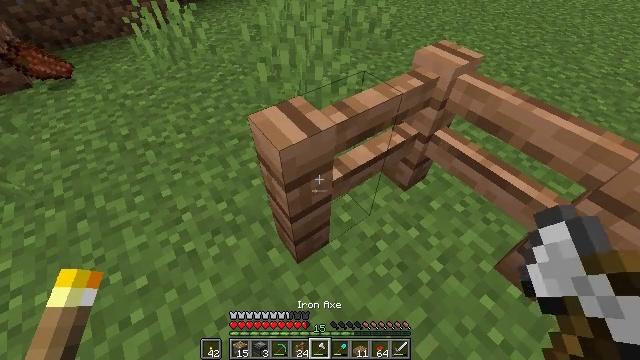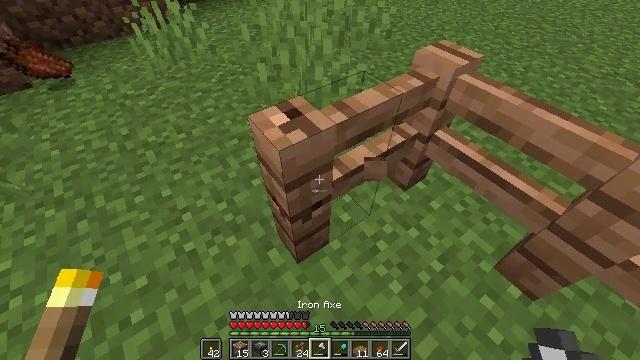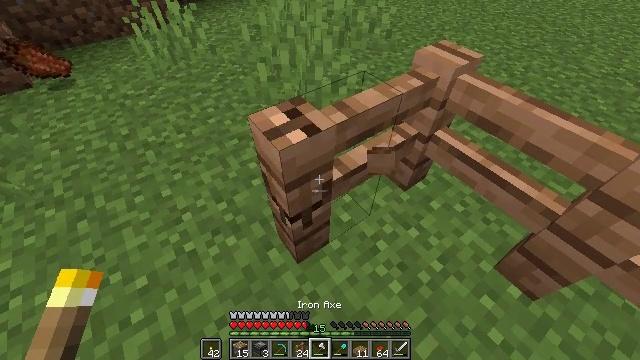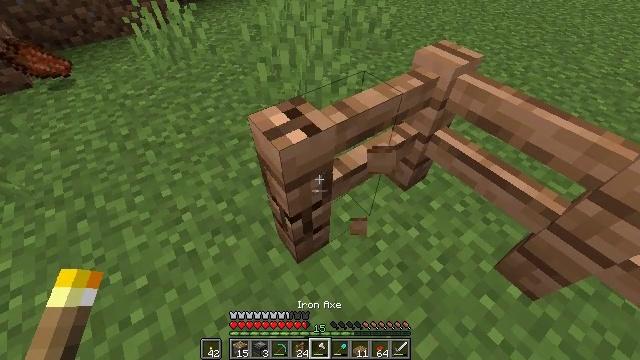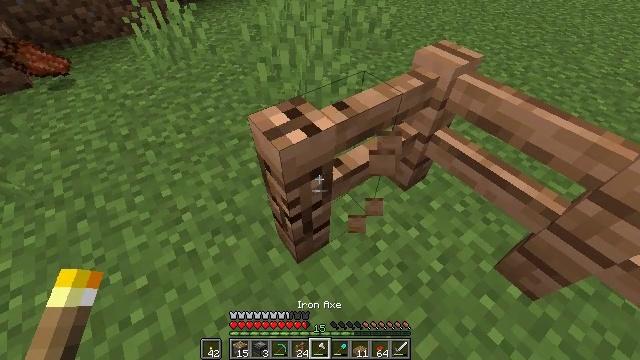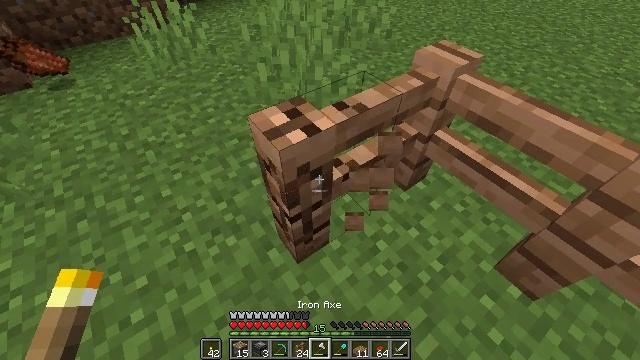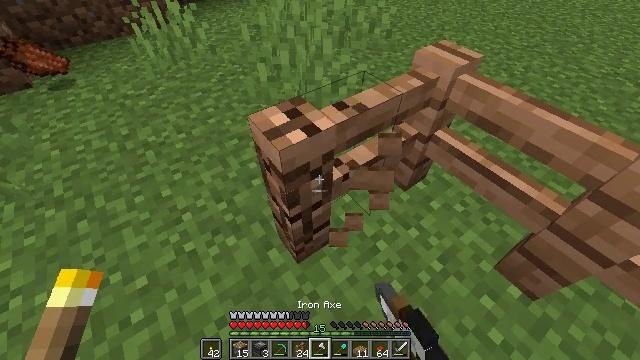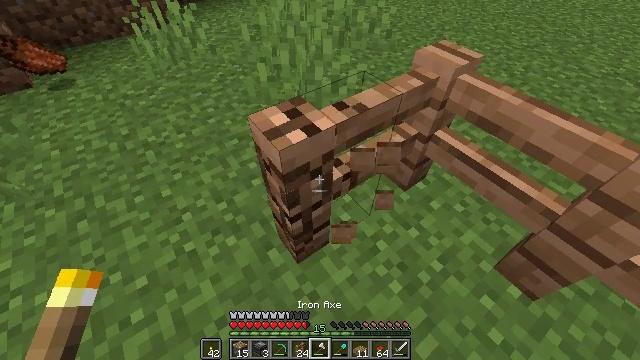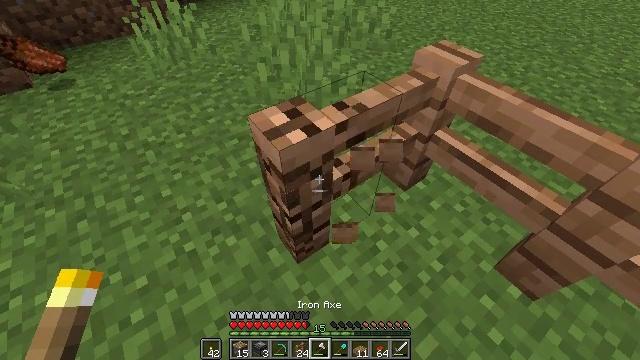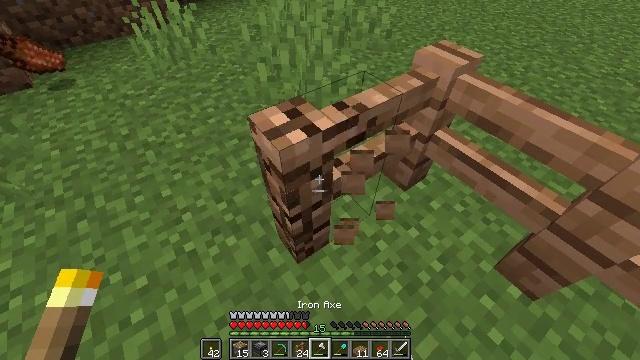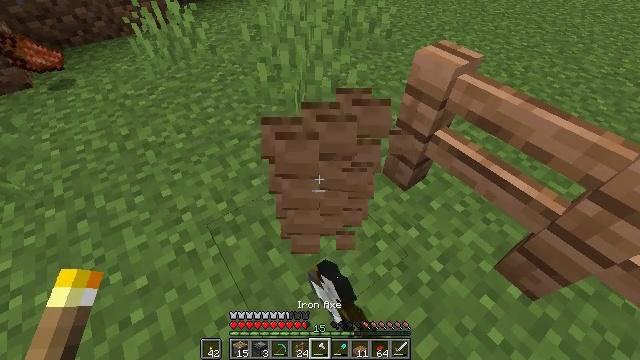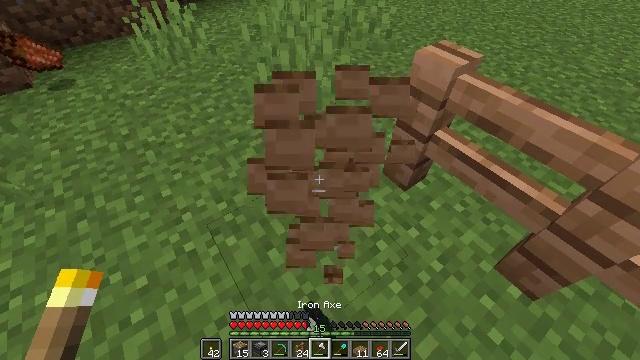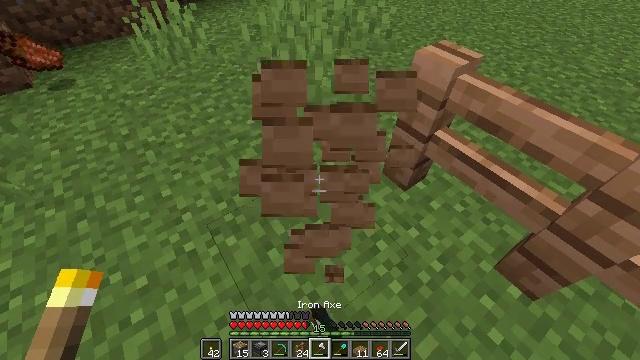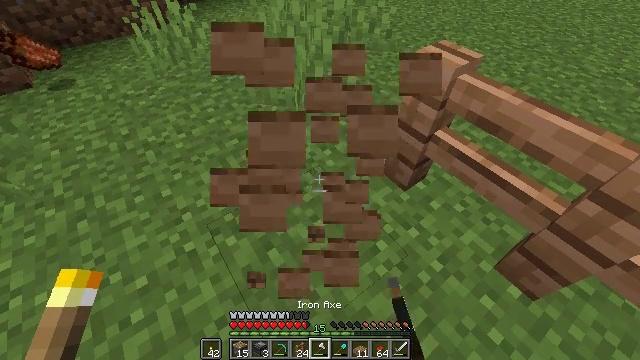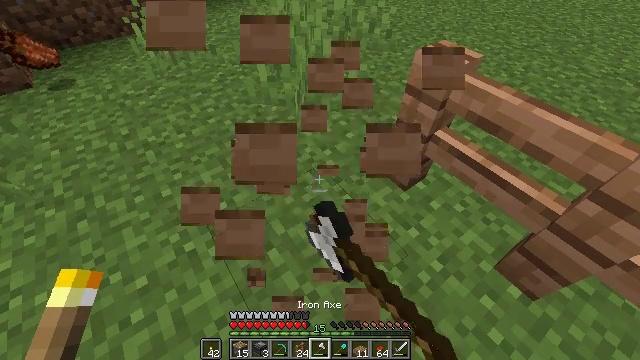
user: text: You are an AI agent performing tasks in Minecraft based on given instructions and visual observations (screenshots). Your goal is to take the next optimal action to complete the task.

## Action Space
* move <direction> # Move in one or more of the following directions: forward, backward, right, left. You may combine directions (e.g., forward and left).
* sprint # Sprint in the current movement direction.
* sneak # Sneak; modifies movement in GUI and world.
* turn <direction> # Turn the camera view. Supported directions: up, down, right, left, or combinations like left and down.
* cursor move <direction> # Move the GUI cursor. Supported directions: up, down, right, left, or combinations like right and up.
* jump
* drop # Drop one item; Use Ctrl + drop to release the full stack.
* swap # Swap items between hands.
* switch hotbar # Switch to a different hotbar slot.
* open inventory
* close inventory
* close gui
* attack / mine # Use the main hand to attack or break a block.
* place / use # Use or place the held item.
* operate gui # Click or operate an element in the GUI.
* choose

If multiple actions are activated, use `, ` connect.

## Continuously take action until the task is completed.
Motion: motion action
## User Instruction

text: Attack the jungle fence to break it.
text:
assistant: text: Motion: attack / mine
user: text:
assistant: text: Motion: attack / mine
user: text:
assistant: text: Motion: attack / mine
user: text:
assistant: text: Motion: attack / mine
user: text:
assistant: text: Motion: attack / mine
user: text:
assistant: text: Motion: attack / mine
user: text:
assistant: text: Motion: attack / mine
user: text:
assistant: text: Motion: attack / mine
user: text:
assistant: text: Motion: attack / mine
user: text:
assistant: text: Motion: attack / mine
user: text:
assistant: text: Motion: attack / mine
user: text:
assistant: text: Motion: attack / mine
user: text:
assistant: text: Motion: attack / mine
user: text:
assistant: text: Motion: attack / mine
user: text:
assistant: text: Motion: attack / mine